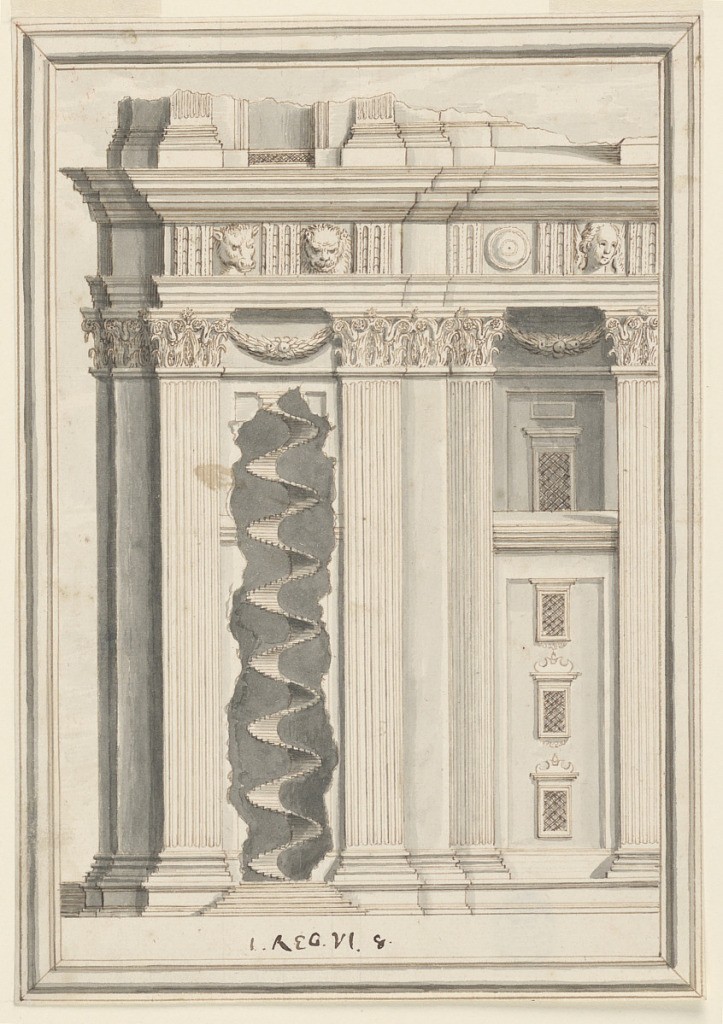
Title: Drawing
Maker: Johann Melchior Füssli, Swiss, 1677–1736
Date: before 1731
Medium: Brush and gray wash, pen and brown ink, red chalk on cream laid paper
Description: Vertical rectangle. With a moulded frame.